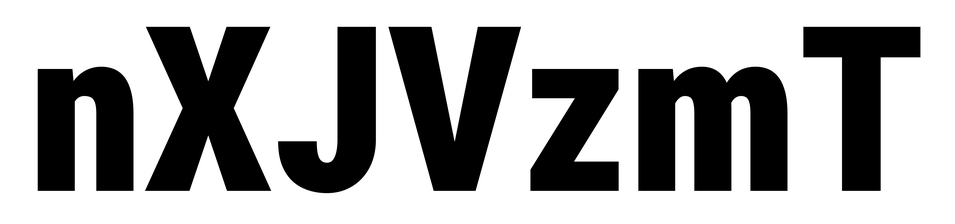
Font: Roboto_Condensed_Black